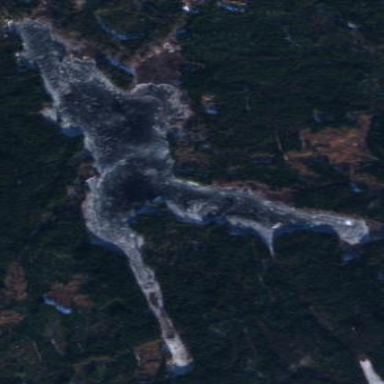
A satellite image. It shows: Serene lake surrounded by nature.